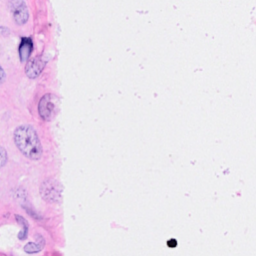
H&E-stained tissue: Breast